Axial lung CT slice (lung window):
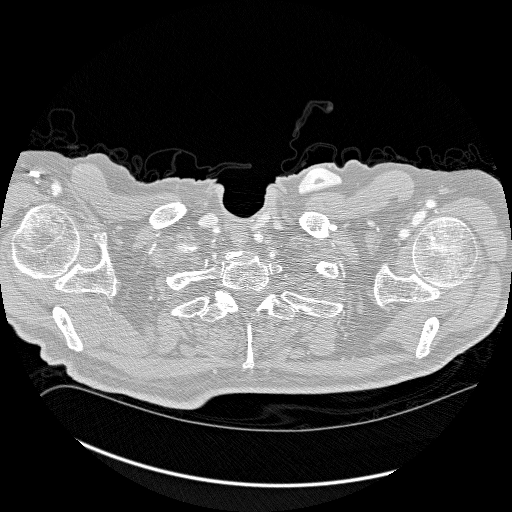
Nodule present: no